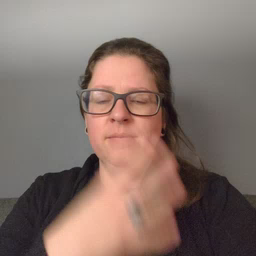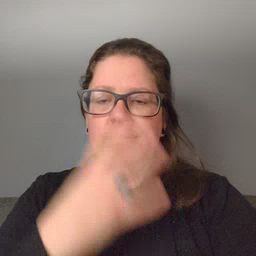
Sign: sleep